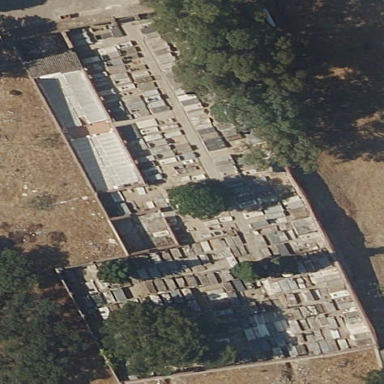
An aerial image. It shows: Cemetery.